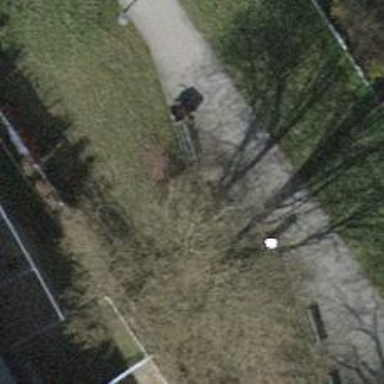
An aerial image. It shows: Bench.